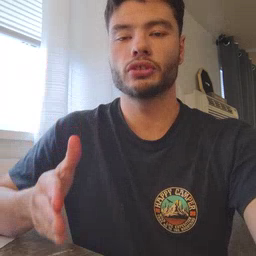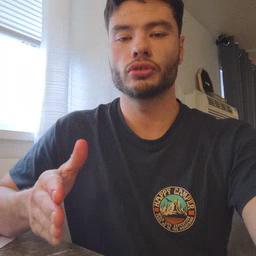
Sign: person